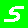
Digit: 5